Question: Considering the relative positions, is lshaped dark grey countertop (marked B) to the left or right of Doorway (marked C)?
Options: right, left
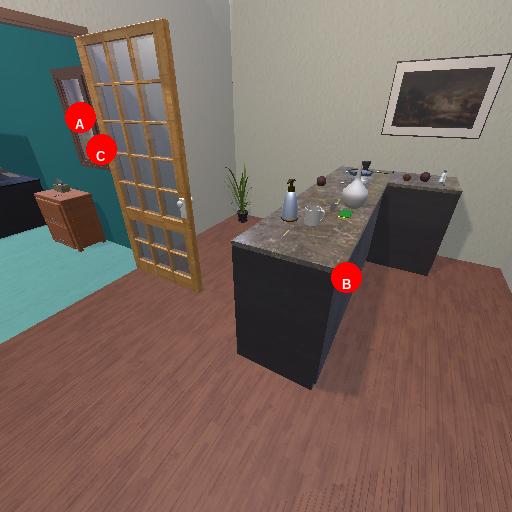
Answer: right